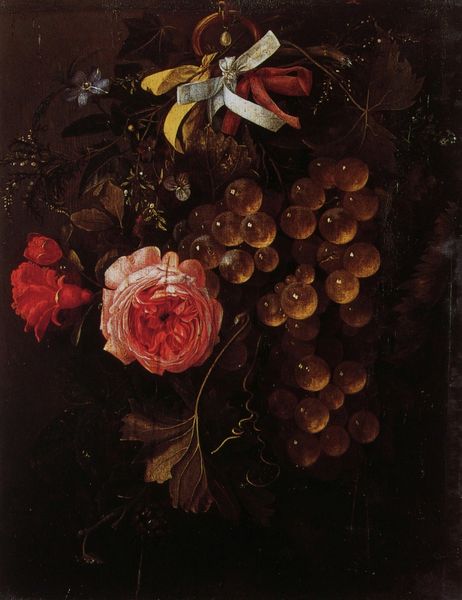
Titel: Stillleben
Künstler: Maria van Oosterwijck
Schlagwörter: blau, blätter, dunkel, gemälde, laub, schatten, weiß, gelb, grün, ocker, äste, blume, blumen, braun, dunkelbraun, hell, hintergrund, licht, schwarz, ölbild, blüte, blüten, rose, rosen, rot, schleife, band, barock, holland, vorhang, öl, nass, natur, zweige, realismus, blatt, lichtpunkte, schleifen, kontrast, perle, perlen, rosa, rund, frucht, früchte, garten, ranken, stilleben, stillleben, trauben, vase, düster, farben, farbe, lila, violett, herbst, blümchen, ölgemälde, wein, detail, reflexe, glanz, noeud, kerze, flowers, korb, glänzen, strauss, farn, erotik, erotisch, still, pfingstrose, ring, gesteck, gewächs, reflexion, blumenstrauss, bouquet, blütenblätter, vanitas, verfall, hell dunkel, memento mori, nature morte, vergänglichkeit, haken, strahlen, beeren, stengel, kugel, lilie, nelke, blat, biedermeier, efeu, weintrauben, hängend, knospe, üppig, flower, brauntöne, durchsichtig, silleben, weinlaub, reflex, traube, weinblätter, weintraube, blumenstilleben, gebinde, rebe, weinrebe, bänder, brombeere, blumenkelch, weinblatt, akelei, still life, feucht, floral, grapes, rispe, türklopfer, rosarot, erhellt, geil, natürmort, schliefe, friut, fruit piece, granatapfelblüte, schwarzd, stilll, stilllleben, stoffbänder, immergrün, 18. jahrhundert, goldgrün, hi, rubans, sztauss, türschmück, weintraben